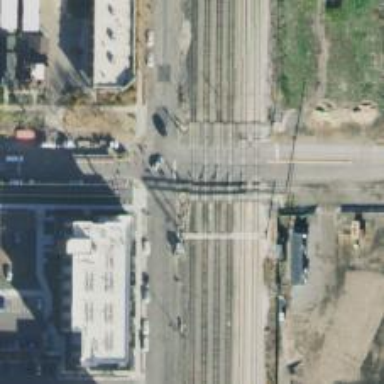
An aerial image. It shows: Crossing for the railway.